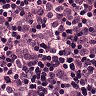
Metastatic tissue present: yes